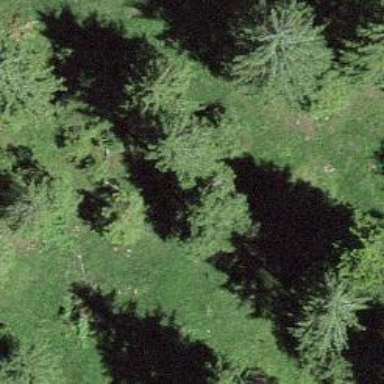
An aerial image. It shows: Beautiful tree in nature.